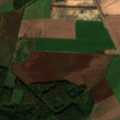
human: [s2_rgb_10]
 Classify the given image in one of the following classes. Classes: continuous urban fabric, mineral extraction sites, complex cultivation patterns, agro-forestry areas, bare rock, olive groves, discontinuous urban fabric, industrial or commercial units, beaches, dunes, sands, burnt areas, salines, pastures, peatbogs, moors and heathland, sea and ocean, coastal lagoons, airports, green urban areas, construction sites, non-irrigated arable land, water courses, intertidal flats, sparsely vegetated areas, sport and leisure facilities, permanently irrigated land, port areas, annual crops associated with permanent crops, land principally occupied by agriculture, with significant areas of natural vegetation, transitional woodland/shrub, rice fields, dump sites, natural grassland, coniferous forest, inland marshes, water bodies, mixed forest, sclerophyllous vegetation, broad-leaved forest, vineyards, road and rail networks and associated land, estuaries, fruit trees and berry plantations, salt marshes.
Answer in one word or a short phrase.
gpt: non-irrigated arable land, pastures, complex cultivation patterns, broad-leaved forest